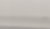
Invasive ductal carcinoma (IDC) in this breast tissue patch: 0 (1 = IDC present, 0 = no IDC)